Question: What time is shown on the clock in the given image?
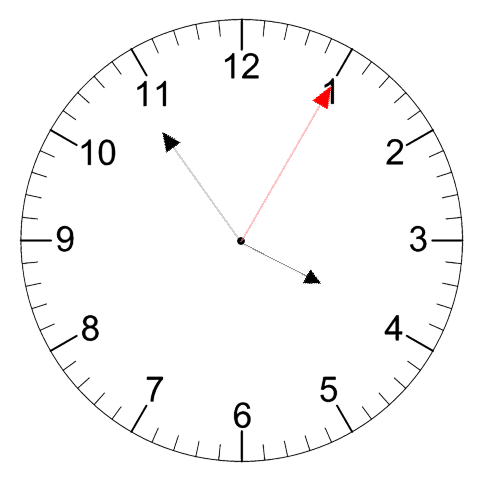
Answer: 03:54:05